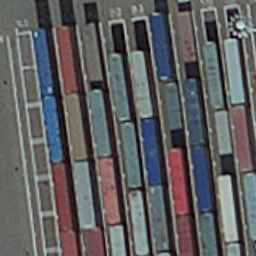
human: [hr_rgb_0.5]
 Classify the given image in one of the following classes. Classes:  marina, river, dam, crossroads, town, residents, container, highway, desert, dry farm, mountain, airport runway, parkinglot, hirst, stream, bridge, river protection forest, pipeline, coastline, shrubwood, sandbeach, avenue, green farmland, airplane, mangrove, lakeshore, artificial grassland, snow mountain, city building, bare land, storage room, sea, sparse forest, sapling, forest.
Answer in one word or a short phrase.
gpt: container